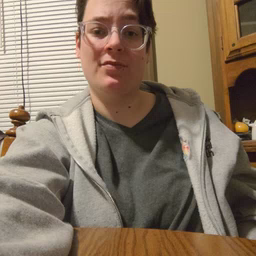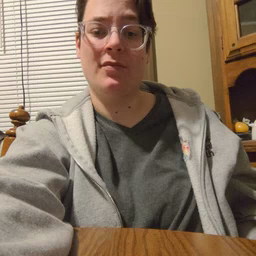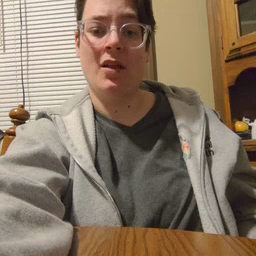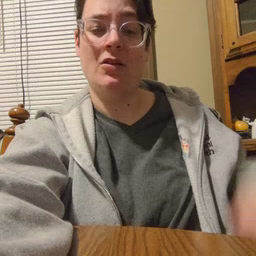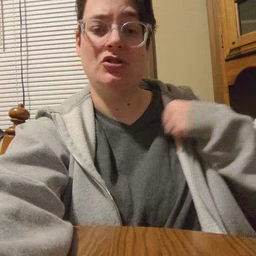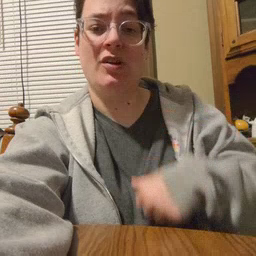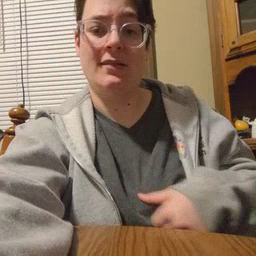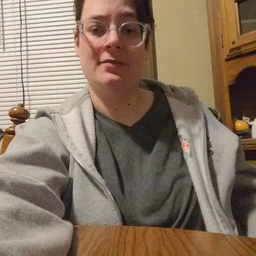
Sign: jacket